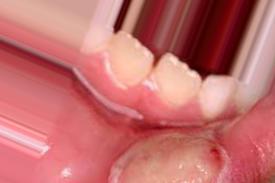
Condition: Mouth Ulcer